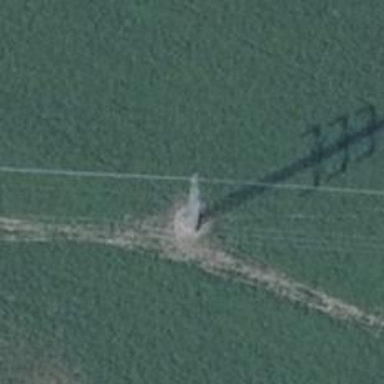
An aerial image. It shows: Power tower.